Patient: sex F, age 54
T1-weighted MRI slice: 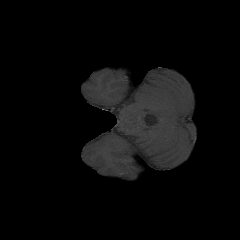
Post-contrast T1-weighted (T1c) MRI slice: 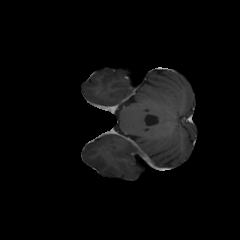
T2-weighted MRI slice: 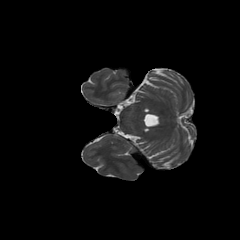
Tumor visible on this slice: no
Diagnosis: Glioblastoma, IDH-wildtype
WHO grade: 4